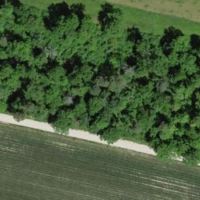
EUNIS habitat code: 52
Species observed at this site:
Phoenicurus phoenicurus